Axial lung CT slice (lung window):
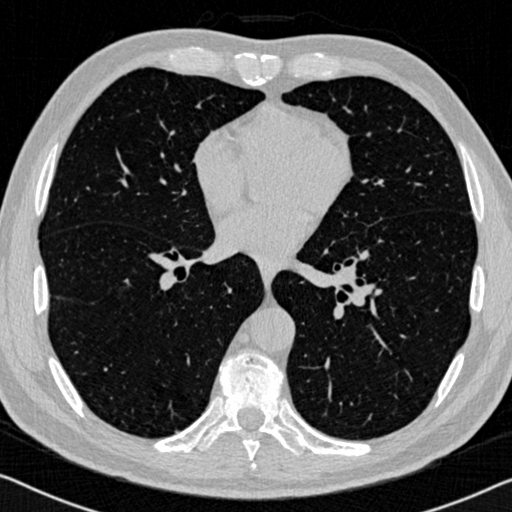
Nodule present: no